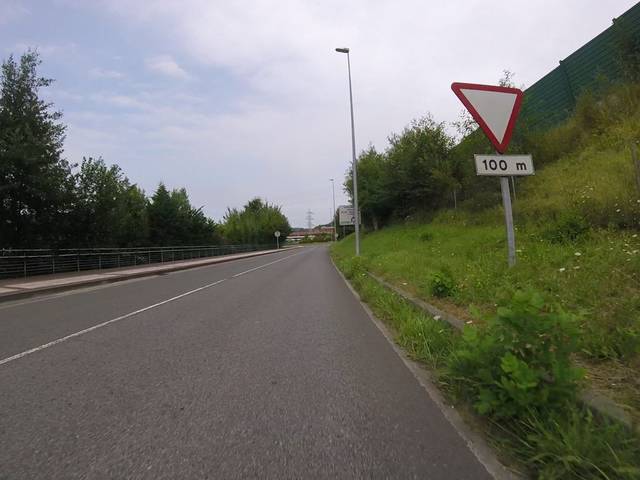
Region: Spain
Coordinates: 43.307, -1.887